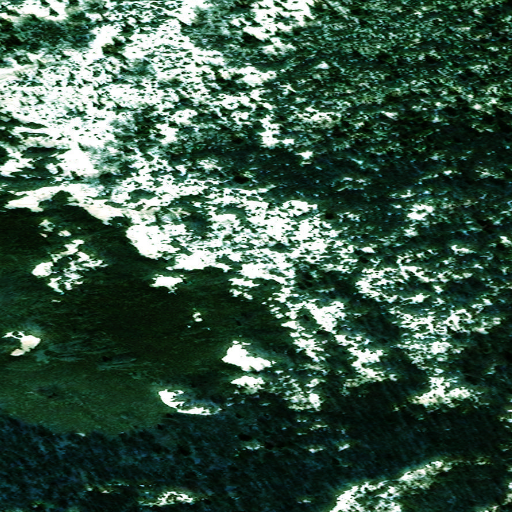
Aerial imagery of mountains in Alaska named Candle Hills containing only unknown